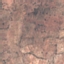
Land use / land cover: PermanentCrop